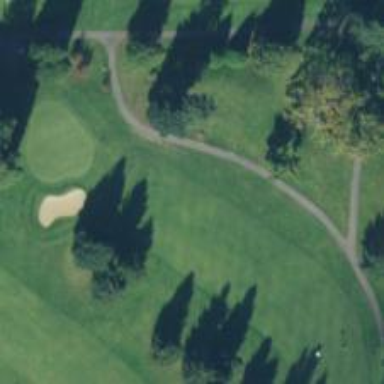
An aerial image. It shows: Path for golf carts.